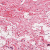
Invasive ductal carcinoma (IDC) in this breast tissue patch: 0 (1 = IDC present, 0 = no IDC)